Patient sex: F
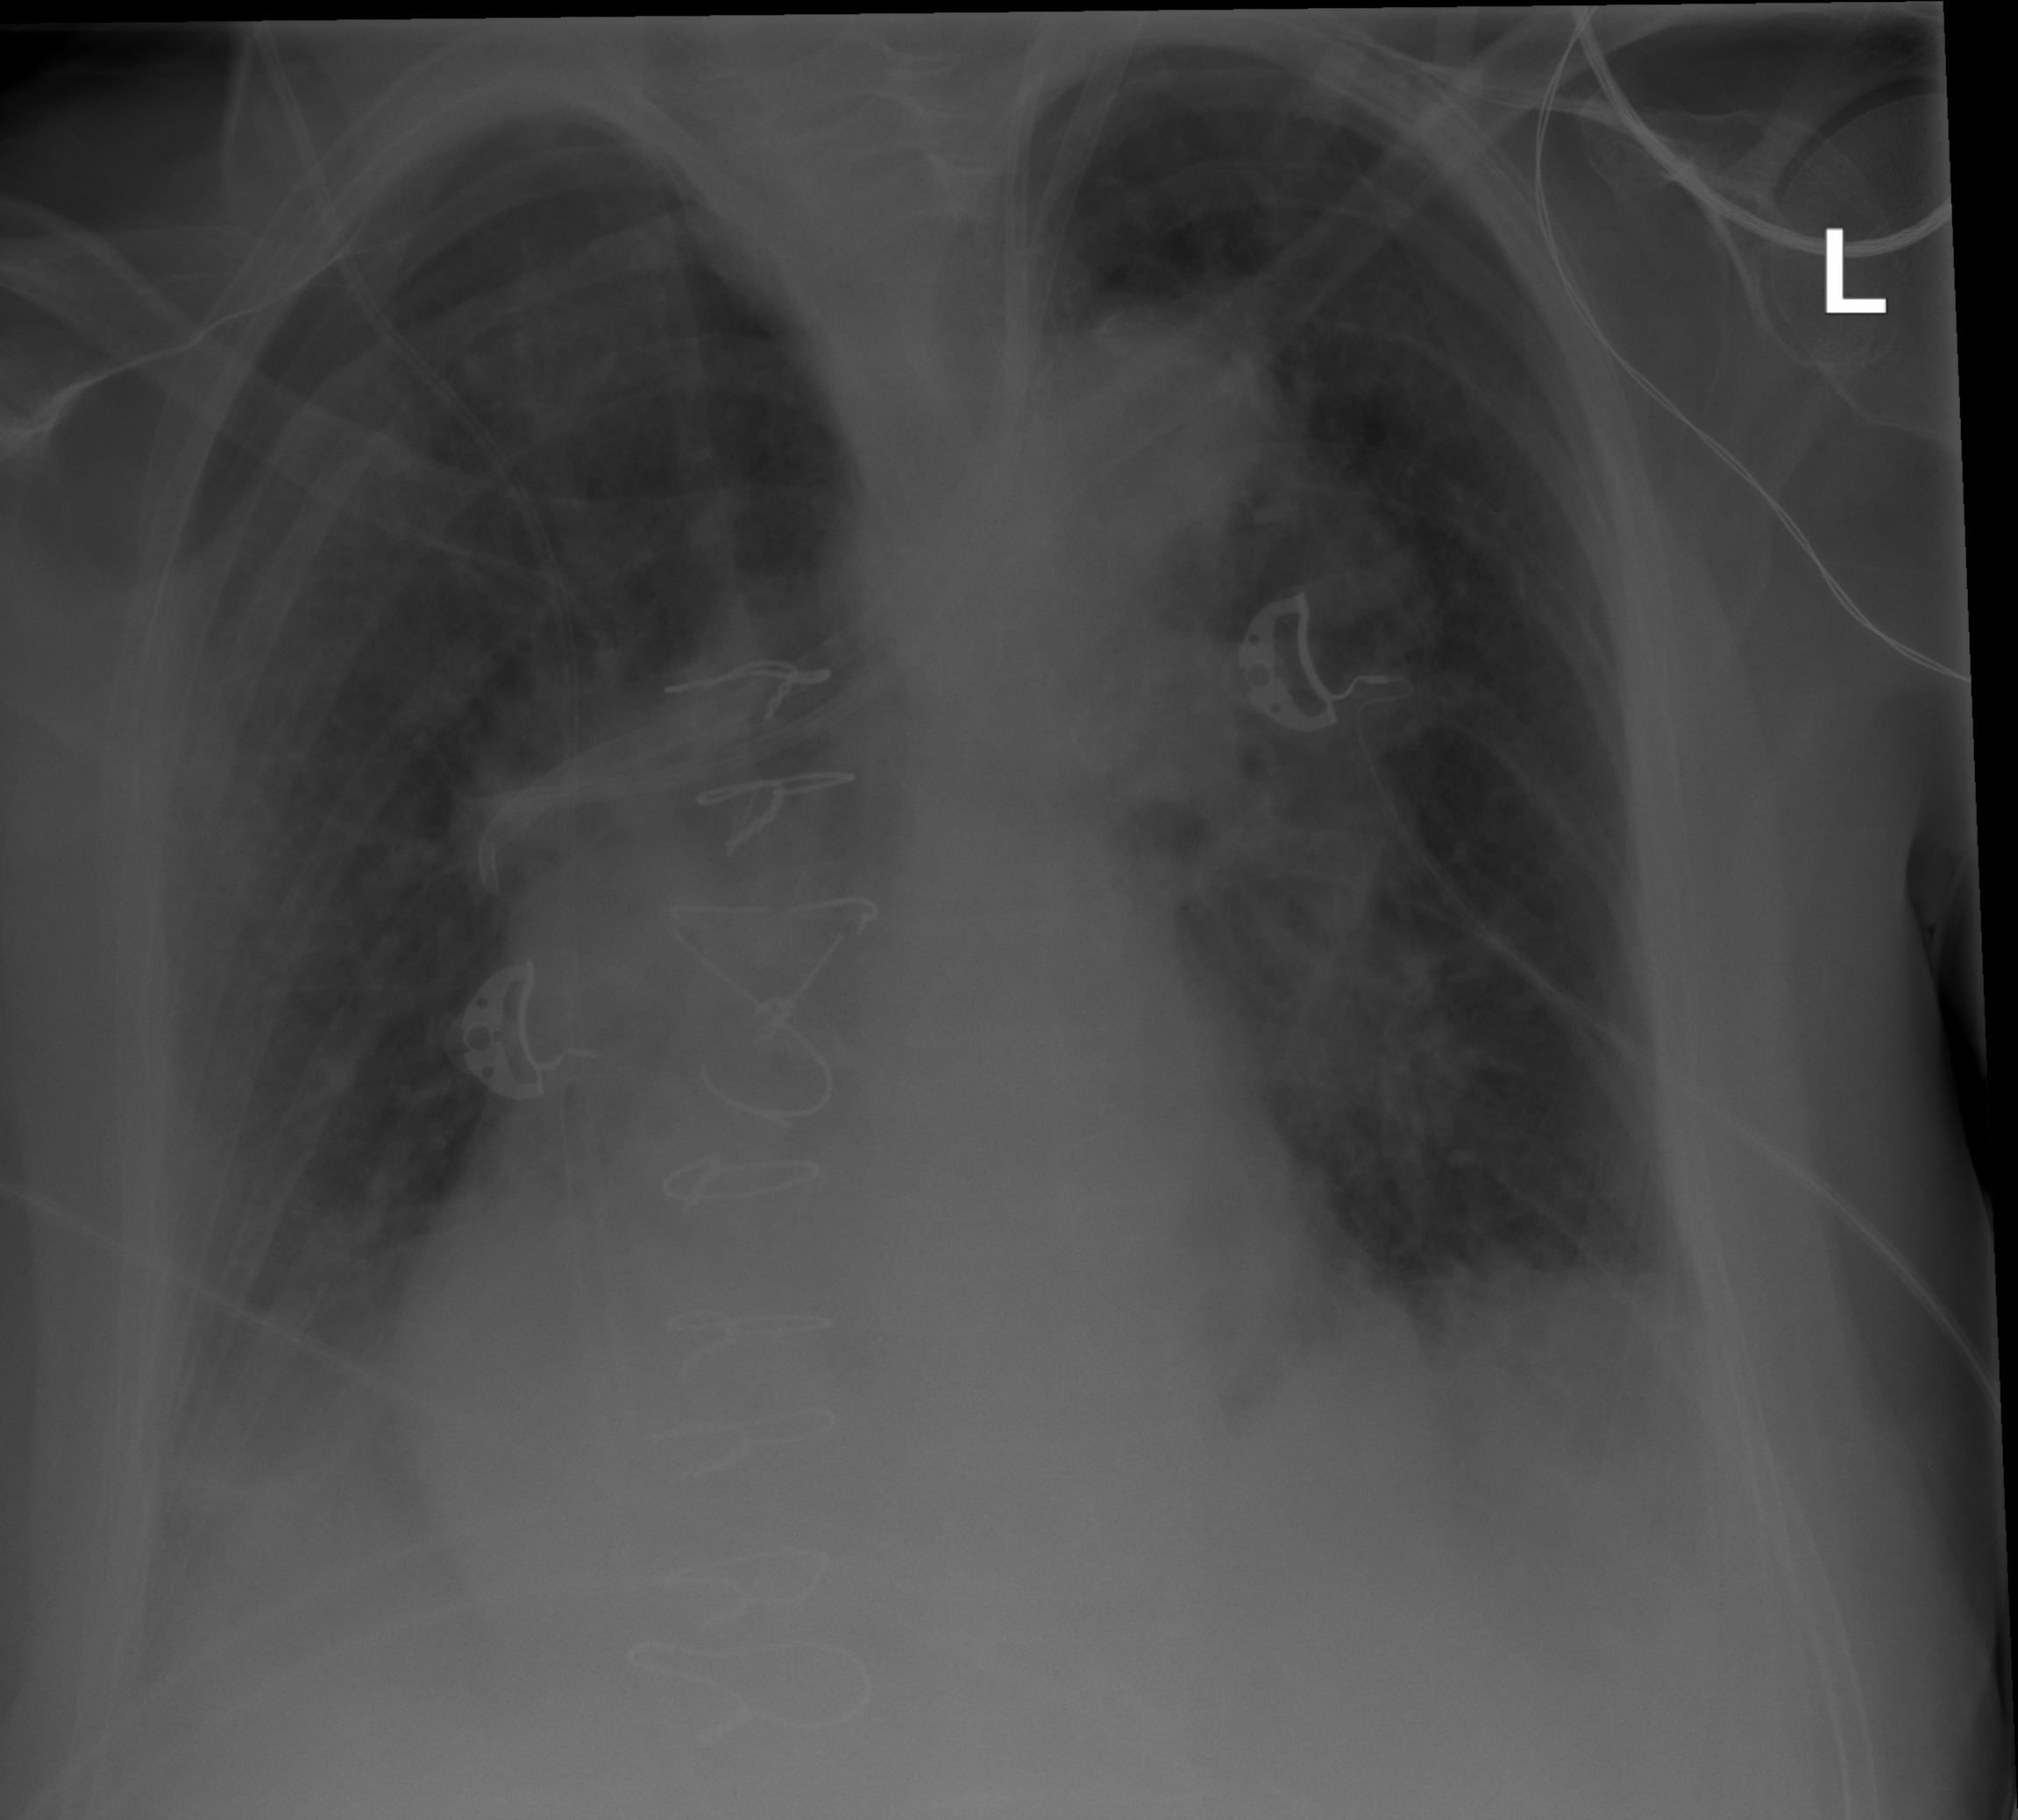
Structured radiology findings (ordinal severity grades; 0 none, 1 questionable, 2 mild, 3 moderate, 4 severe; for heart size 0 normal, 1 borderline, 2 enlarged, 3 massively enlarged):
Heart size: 2
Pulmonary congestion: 2
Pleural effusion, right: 2
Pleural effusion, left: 2
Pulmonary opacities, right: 0
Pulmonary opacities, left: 0
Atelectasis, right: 2
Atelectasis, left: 2